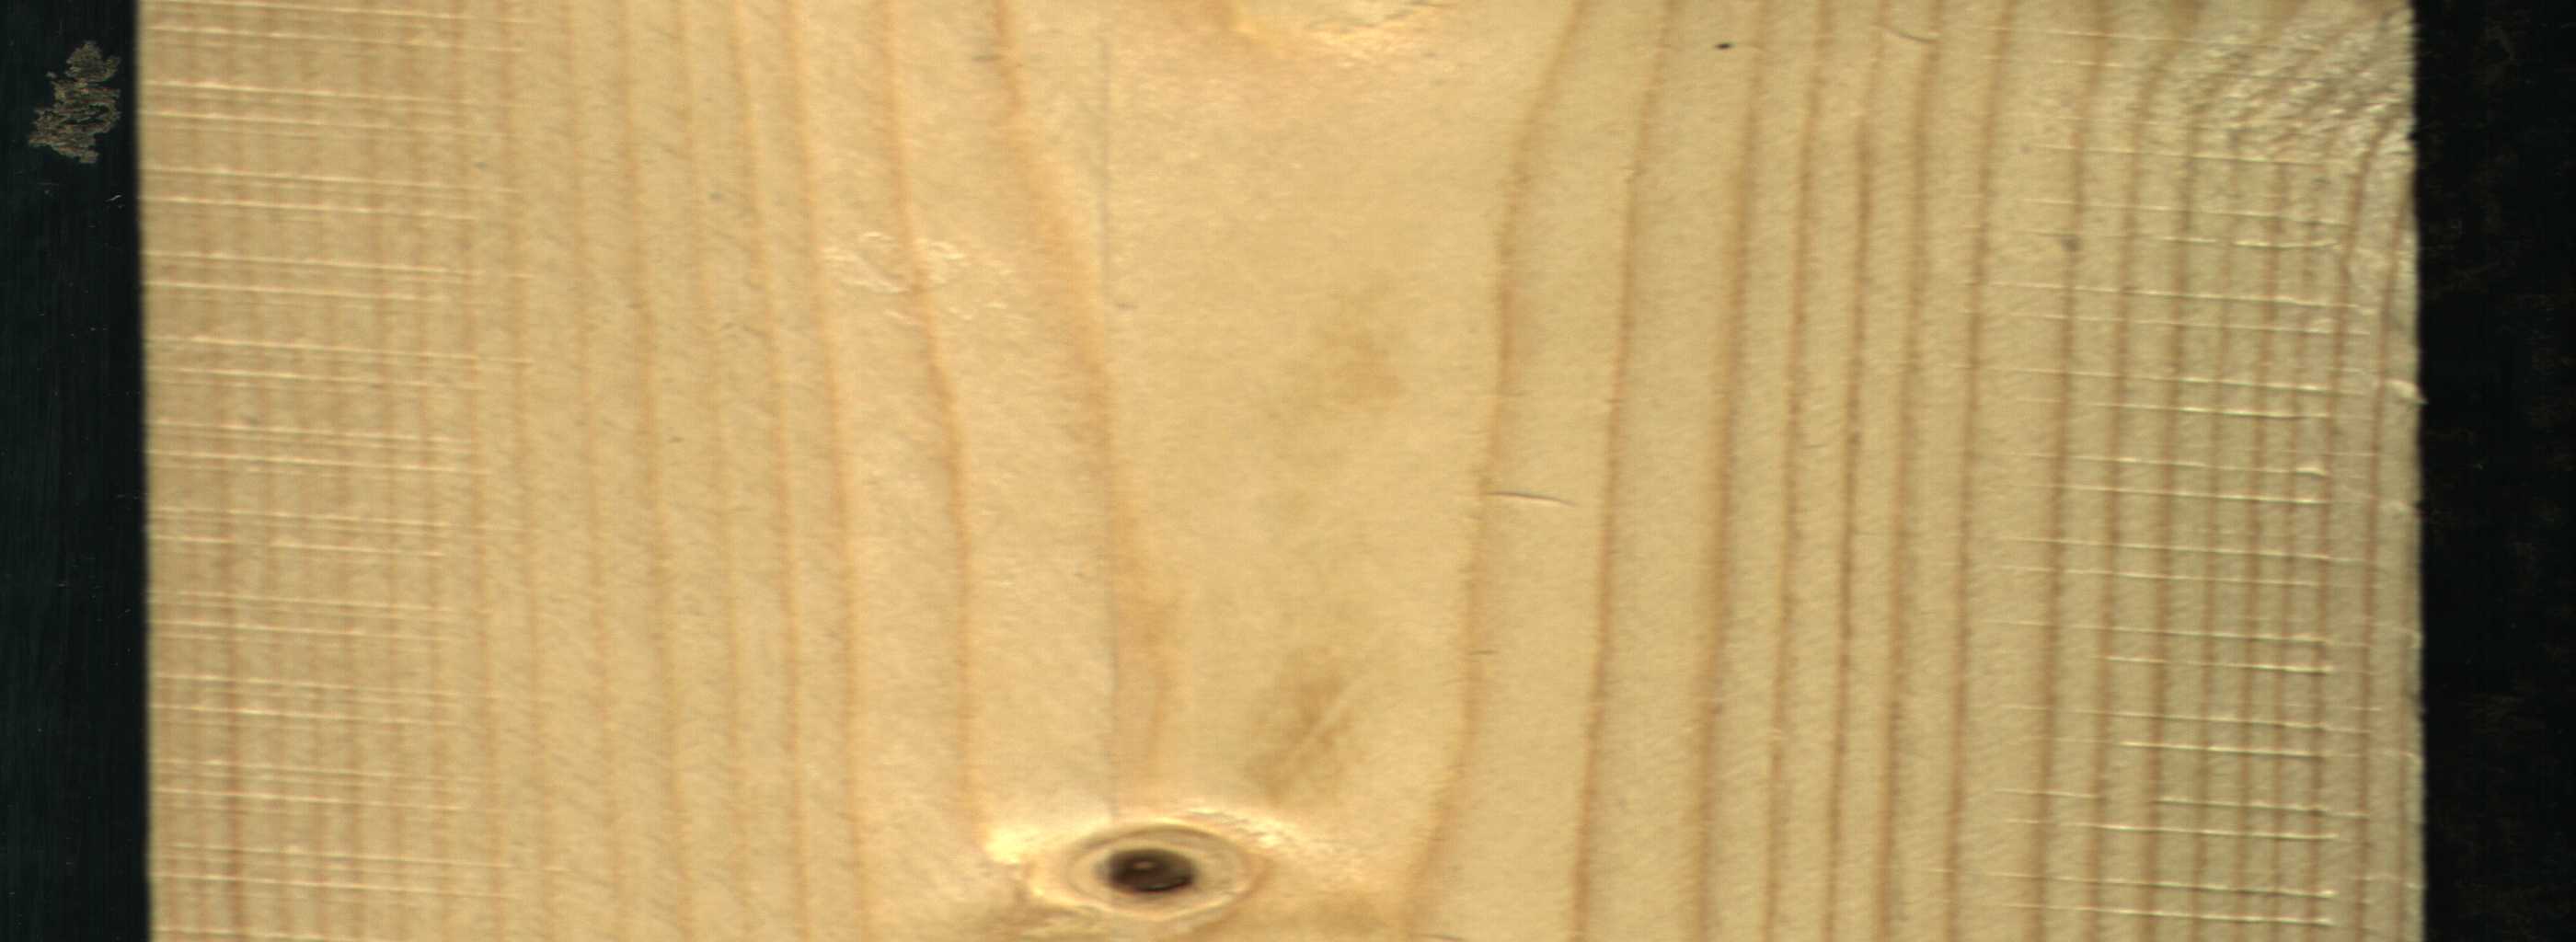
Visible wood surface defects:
Dead_Knot